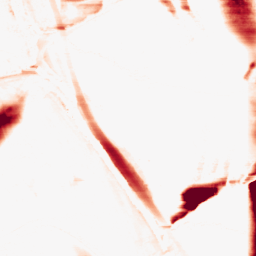
Category: morphological
Decomposition family: morphological_rect
Decomposition parameters: operation: opening
width: 50
height: 3
Upsampling method: linear_exact
Upsampling parameters: scale: 2
Upsampling scale: 2